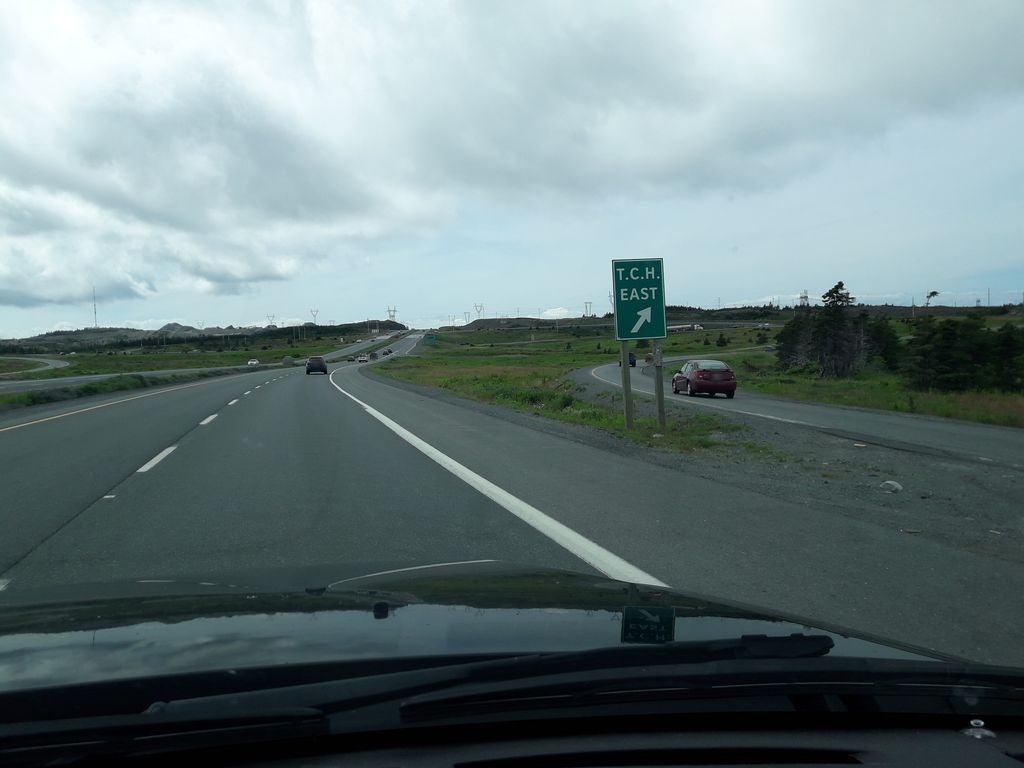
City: st_johns